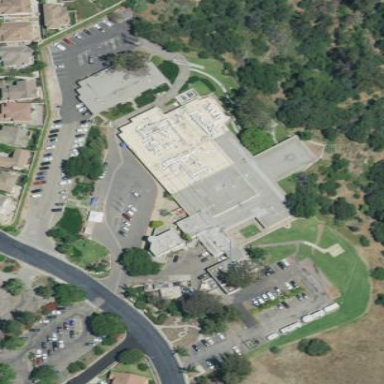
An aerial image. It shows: Healthcare facility identified as hospital.